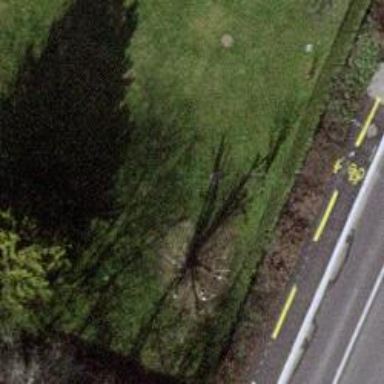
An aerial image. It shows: Evergreen needle-leaved tree.